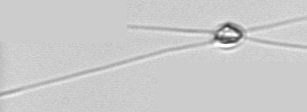
Label: Chaetoceros_danicus